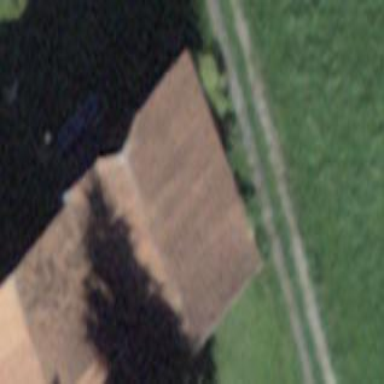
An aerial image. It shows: Rural barn.